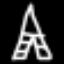
Label: The Eiffel Tower